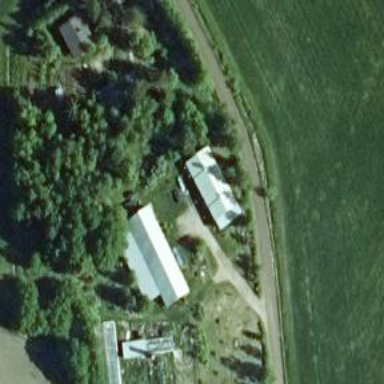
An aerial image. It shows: Farm.